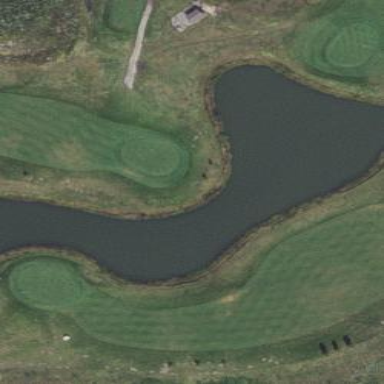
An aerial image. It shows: Golf fairway surrounded by grass.